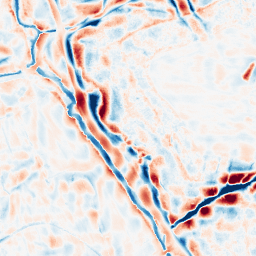
Category: wavelet
Decomposition family: wavelet_biorthogonal
Decomposition parameters: wavelet: bior4.4
level: 4
Upsampling method: cubic_catmull_rom
Upsampling parameters: scale: 4
Upsampling scale: 4